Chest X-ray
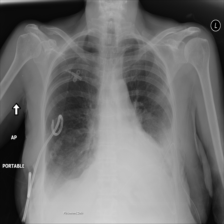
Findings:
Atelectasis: negative
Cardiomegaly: negative
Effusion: positive
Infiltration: negative
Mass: negative
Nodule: negative
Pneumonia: negative
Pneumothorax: positive
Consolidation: positive
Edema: negative
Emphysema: negative
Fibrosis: negative
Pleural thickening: negative
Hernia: negative